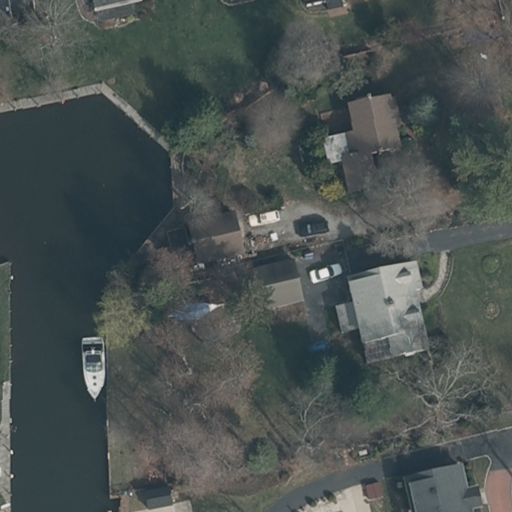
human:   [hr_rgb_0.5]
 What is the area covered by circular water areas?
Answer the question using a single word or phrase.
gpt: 0m2

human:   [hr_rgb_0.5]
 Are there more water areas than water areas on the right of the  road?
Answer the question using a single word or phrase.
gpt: no

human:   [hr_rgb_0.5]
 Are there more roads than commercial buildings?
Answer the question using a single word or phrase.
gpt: yes

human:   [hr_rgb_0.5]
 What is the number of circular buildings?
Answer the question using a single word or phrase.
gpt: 0

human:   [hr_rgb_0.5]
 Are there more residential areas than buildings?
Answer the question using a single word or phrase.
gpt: no

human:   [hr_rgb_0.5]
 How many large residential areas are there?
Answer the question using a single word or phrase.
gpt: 1

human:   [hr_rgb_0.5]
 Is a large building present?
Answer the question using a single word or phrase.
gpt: no

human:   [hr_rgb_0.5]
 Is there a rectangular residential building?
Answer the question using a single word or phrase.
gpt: yes

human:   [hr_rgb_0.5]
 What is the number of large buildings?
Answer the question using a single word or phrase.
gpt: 0

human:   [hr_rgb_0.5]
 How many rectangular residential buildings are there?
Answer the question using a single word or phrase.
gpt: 1

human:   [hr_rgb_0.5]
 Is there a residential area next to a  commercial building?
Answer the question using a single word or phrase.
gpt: no

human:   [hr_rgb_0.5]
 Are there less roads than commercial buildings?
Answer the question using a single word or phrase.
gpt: no

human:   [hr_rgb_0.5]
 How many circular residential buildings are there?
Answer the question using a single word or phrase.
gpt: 0

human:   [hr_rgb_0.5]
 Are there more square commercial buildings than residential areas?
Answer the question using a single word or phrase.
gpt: no

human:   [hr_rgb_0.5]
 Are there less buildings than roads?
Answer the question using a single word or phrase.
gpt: no

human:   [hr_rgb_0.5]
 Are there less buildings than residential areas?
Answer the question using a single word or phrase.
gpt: no

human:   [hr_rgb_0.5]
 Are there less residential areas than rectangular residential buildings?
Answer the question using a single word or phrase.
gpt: no

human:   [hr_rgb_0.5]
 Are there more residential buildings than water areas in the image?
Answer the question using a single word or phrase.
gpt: yes

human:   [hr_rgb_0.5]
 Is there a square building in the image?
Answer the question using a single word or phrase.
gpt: no

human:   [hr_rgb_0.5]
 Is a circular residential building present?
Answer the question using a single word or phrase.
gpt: no

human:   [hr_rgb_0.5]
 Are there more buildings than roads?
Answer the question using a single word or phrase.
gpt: yes

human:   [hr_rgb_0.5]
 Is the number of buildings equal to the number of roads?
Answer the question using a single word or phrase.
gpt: no

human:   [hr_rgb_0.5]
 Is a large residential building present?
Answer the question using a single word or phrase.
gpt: no

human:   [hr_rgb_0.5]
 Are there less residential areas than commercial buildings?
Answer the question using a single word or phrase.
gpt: no

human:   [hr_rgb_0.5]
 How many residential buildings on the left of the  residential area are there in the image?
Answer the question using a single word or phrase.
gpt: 6

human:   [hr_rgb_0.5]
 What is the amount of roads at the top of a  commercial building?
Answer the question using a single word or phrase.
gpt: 0

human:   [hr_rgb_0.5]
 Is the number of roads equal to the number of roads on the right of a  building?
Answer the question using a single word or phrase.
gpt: no

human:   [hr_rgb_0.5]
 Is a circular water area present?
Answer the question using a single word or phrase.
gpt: no

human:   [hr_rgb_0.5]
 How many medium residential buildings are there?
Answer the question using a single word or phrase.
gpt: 6

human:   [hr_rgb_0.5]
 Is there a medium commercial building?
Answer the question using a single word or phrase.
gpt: no

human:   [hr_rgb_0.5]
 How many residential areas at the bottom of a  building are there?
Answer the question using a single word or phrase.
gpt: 1

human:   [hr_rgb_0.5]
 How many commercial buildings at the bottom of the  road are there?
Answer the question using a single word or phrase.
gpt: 0

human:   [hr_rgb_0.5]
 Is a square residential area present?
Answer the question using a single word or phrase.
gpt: no

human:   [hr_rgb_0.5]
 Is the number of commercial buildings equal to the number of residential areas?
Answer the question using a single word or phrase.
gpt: no

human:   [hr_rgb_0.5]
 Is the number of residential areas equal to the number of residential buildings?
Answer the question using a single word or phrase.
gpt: no

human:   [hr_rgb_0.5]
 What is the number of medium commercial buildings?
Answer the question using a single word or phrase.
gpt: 0